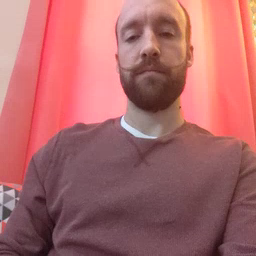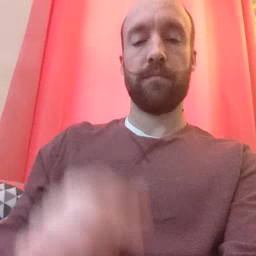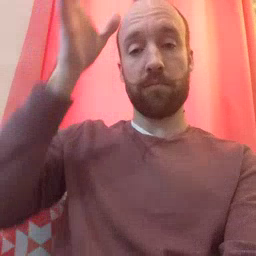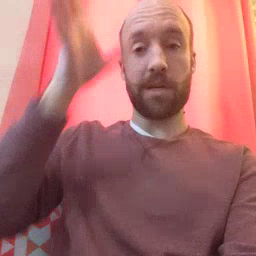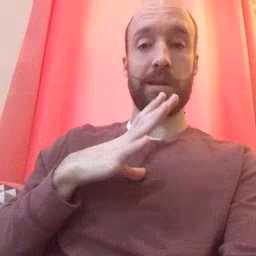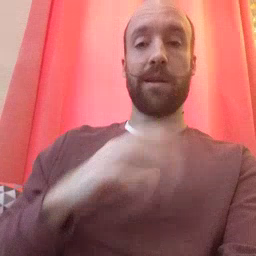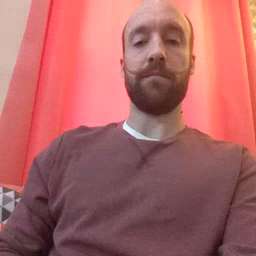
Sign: man